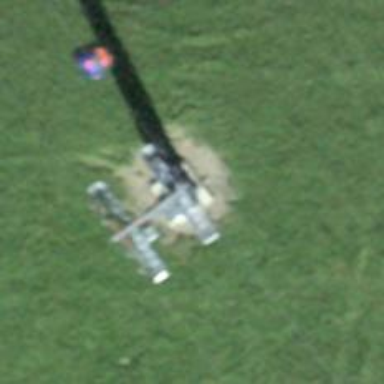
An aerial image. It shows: Pylon used for aerialway.